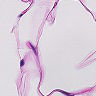
Metastatic tissue present: no